Question: I am trying to programatically get my 'Chart' object to appear. I have been able to get the Chart to appear using the 'Design' file, but for what I am doing, i need to understand how the 'Chart Control' works programatically.
This is my code:
'''
Dim wavesGraph As New Chart()
Dim chartarea As New ChartArea
Dim vn1Series As New Series("VN1", SeriesChartType.Line)
Dim vn2Series As New Series("VN2", SeriesChartType.Line)
Dim vn3Series As New Series("VN3", SeriesChartType.Line)
Dim vdi1Series As New Series("VDI1", SeriesChartType.Line)
Dim vdi2Series As New Series("VDI2", SeriesChartType.Line)
Dim vdi3Series As New Series("VDI3", SeriesChartType.Line)
wavesGraph.ChartAreas.Add(chartarea)
wavesGraph.Series.Add(vn1Series)
wavesGraph.Series.Add(vn2Series)
wavesGraph.Series.Add(vn3Series)
wavesGraph.Series.Add(vdi1Series)
wavesGraph.Series.Add(vdi2Series)
wavesGraph.Series.Add(vdi3Series)
Console.WriteLine("Here1")
wavesGraph.ChartAreas(0).Visible = True
wavesGraph.ChartAreas(0).AxisY2.Enabled = AxisEnabled.True
wavesGraph.ChartAreas(0).AxisY.Title = "Network Voltage"
If (WavesIsI) Then
wavesGraph.ChartAreas(0).AxisY2.Title = "Network Current"
Else
wavesGraph.ChartAreas(0).AxisY2.Title = "Differential Volts"
End If
wavesGraph.Series("VDI1").YAxisType = AxisType.Secondary
wavesGraph.Series("VDI2").YAxisType = AxisType.Secondary
wavesGraph.Series("VDI3").YAxisType = AxisType.Secondary
Dim rand As New Random
Console.WriteLine("Here2")
For i As Integer = 0 To 166
wavesGraph.Series(0).Points.AddXY(i, rand.Next(-255, 255))
'wavesGraph.Series(1).Points.AddXY(i, rand.Next(-255, 255))
'wavesGraph.Series(2).Points.AddXY(i, rand.Next(-255, 255))
wavesGraph.Series(3).Points.AddXY(i, rand.Next(-255, 255))
'wavesGraph.Series(4).Points.AddXY(i, rand.Next(-255, 255))
'wavesGraph.Series(5).Points.AddXY(i, rand.Next(-255, 255))
Next
wavesGraph.Enabled = True
wavesGraph.Visible = True
Console.WriteLine("Here3")
'''
This is the resulting Line Graph that I get:

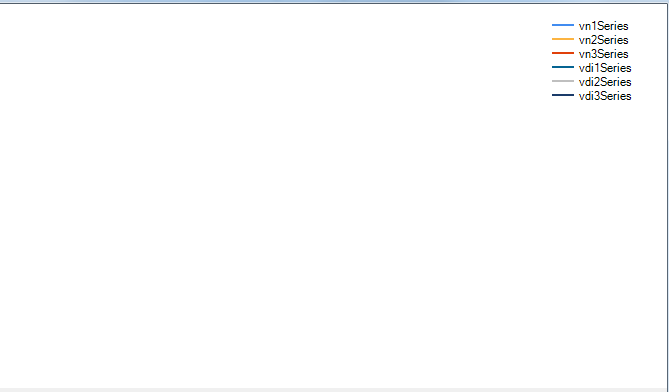
Answer: I copied your code 1:1 and just added 'Me.Controls.Add(wavesGraph)' at the end to add the graph to the form.
You did not add the control to the form in any way so the newly created graph never shows up.